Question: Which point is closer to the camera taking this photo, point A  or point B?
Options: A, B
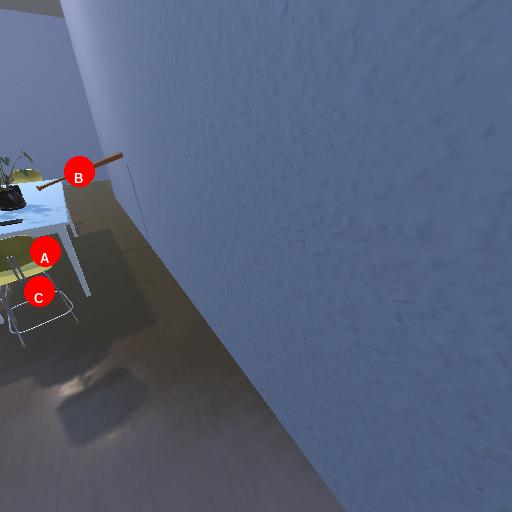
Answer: A